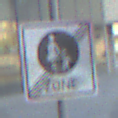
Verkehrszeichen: EndeFussgaengerzone
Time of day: SunriseSunset
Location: Outdoor (Urban)
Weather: PartlyCloudy
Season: NotSpecified
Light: Natural